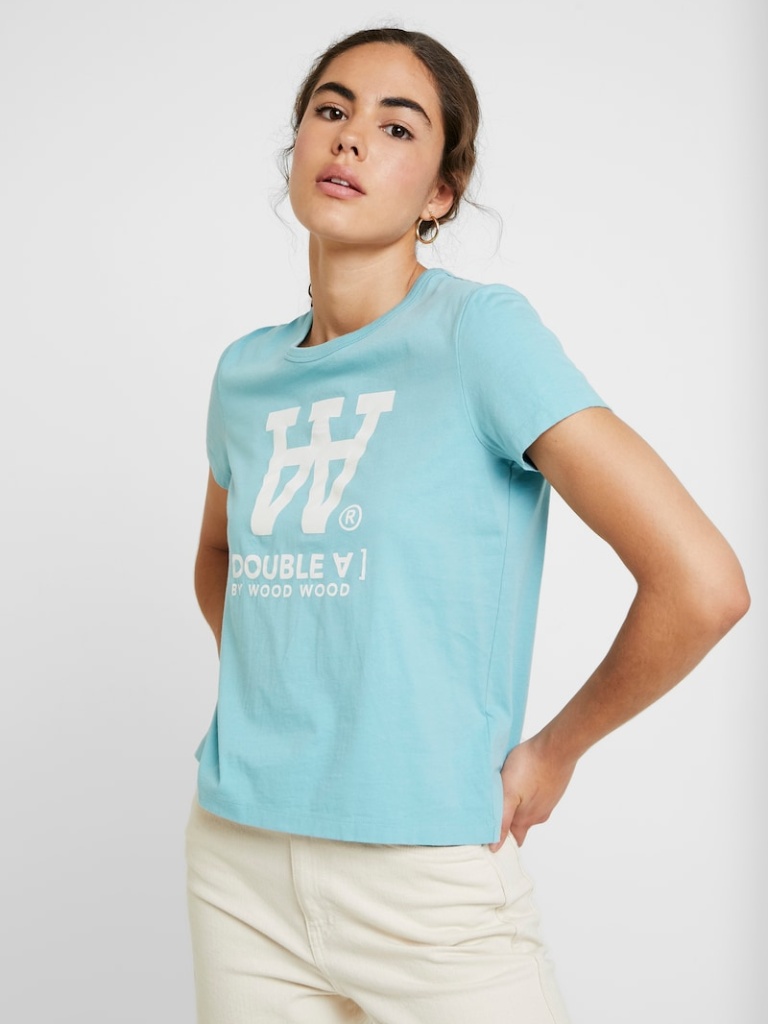
cotton relaxed short sleeve hip length Untucked crew t-shirt